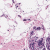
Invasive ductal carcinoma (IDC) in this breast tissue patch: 0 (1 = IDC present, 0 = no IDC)